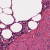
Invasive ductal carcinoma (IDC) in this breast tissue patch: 0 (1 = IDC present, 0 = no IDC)